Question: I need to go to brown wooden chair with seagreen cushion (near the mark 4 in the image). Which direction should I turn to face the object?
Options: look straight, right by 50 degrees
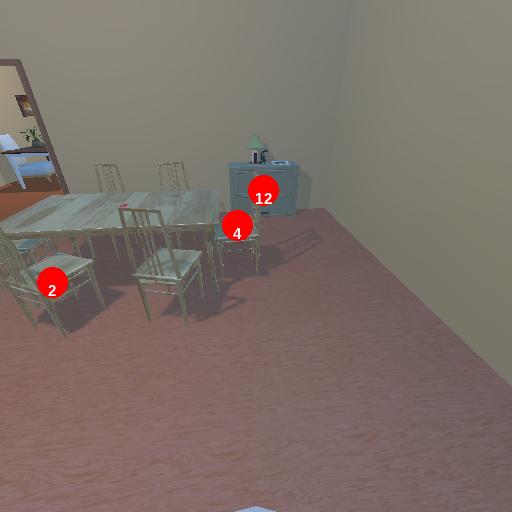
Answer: look straight